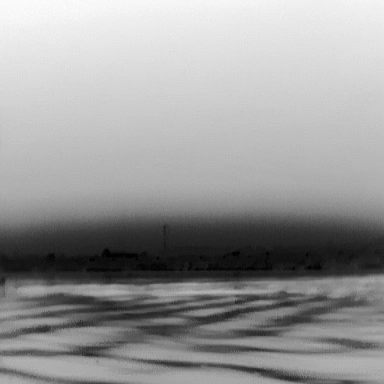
There is a canoe in the infrared image.